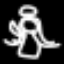
Label: angel